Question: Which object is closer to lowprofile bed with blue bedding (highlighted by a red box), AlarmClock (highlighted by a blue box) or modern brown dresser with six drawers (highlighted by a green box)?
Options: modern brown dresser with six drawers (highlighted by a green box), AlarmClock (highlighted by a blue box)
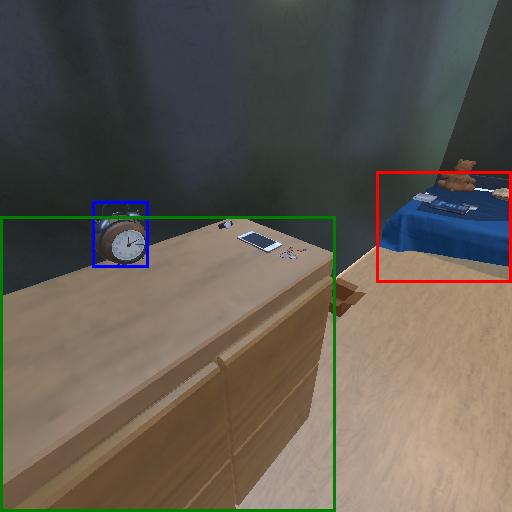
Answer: modern brown dresser with six drawers (highlighted by a green box)